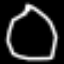
Label: octagon